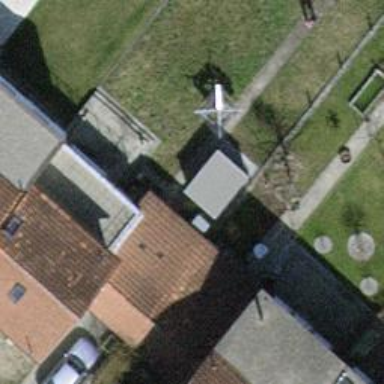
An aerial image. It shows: Garage building.